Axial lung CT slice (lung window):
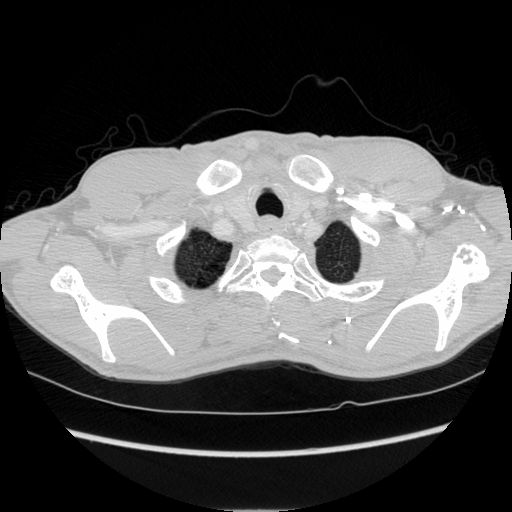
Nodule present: no